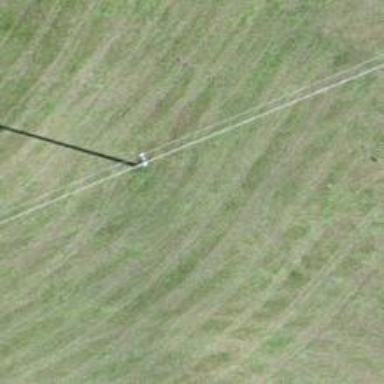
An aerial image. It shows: Minor power line.